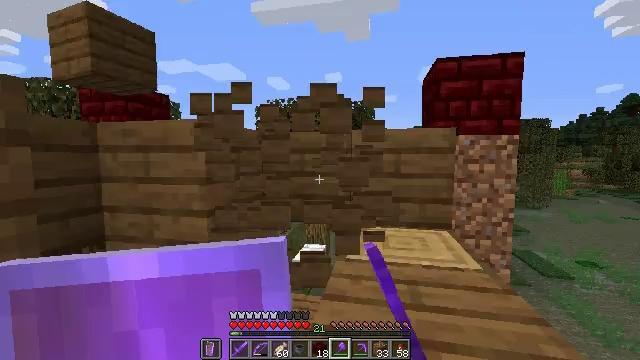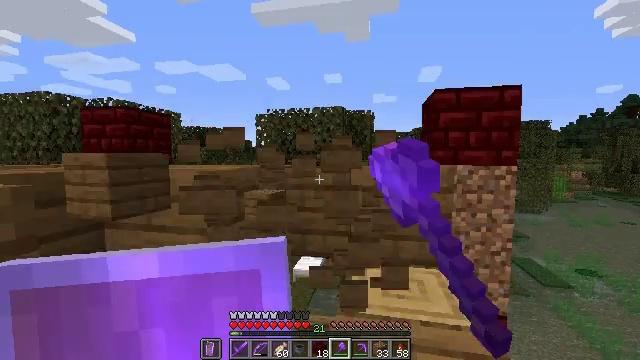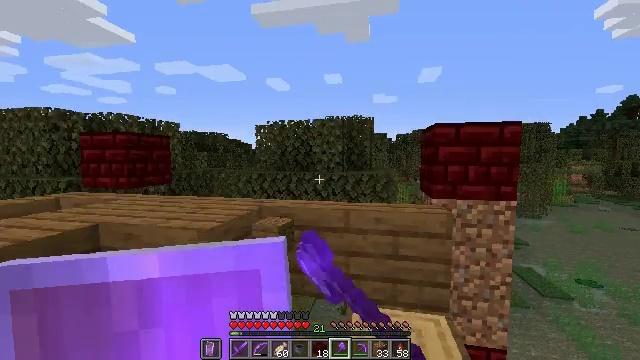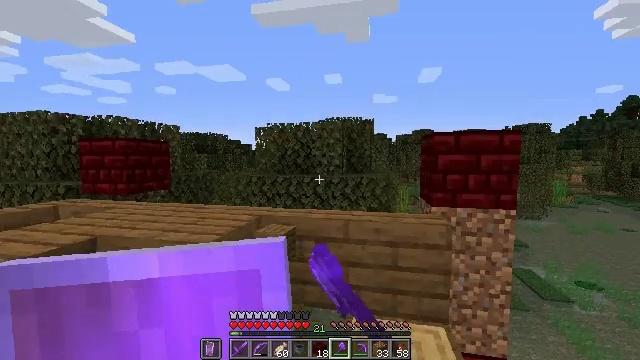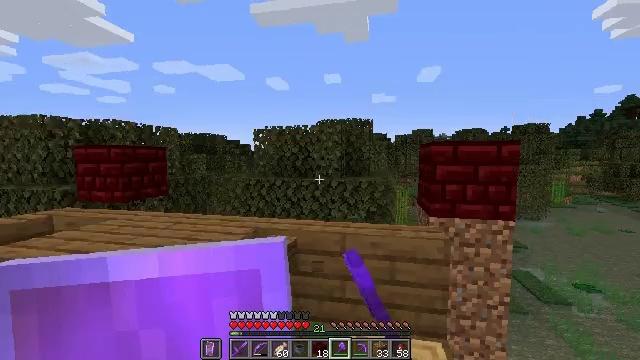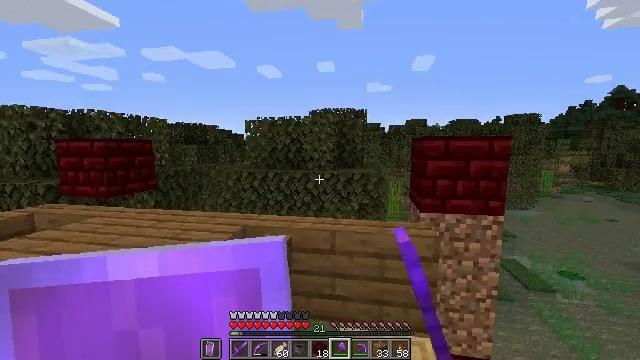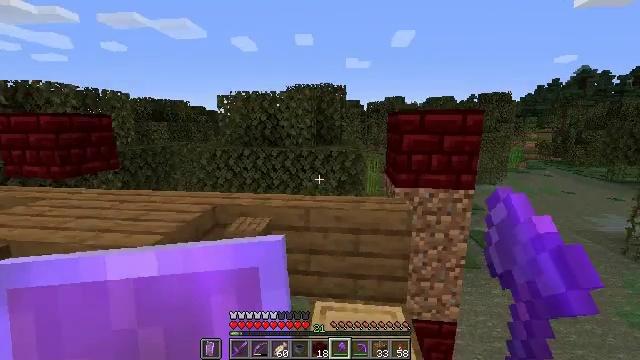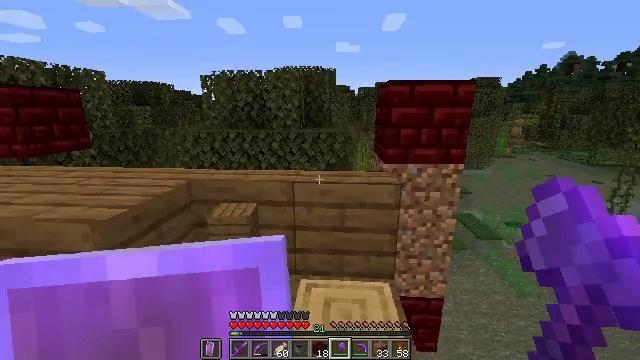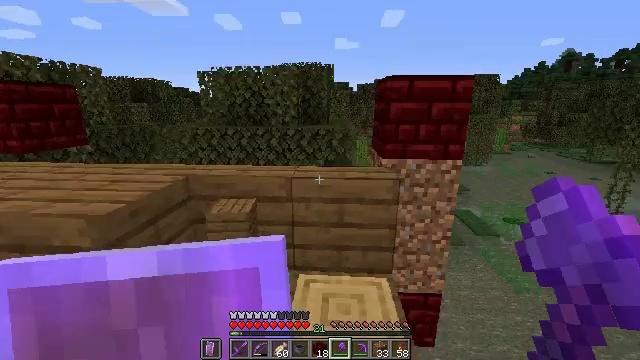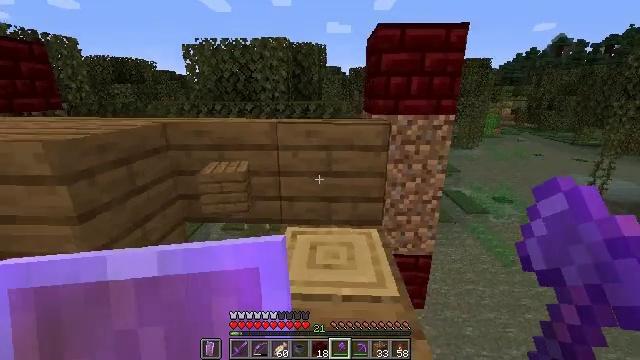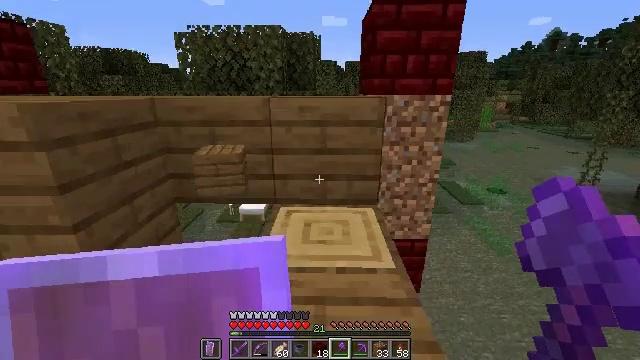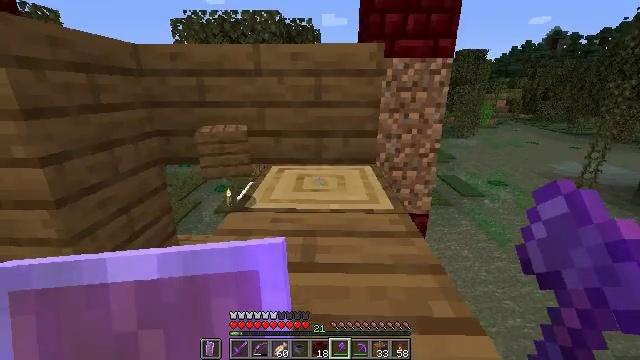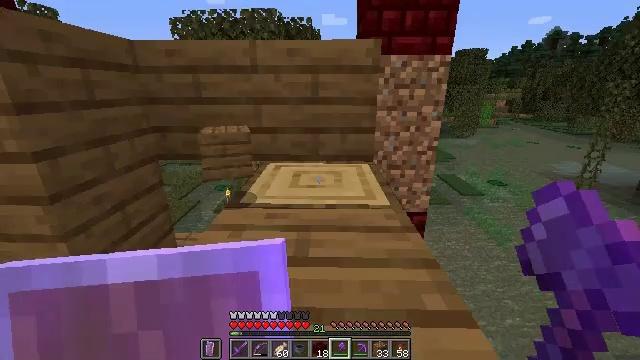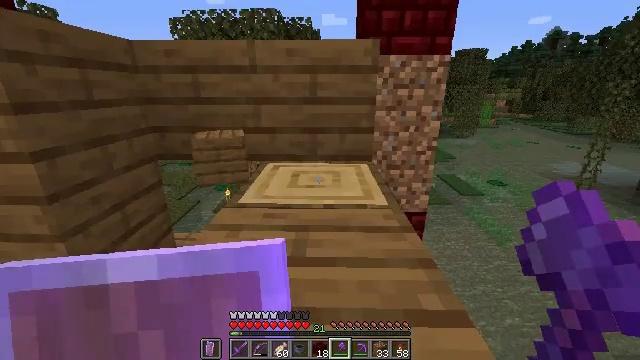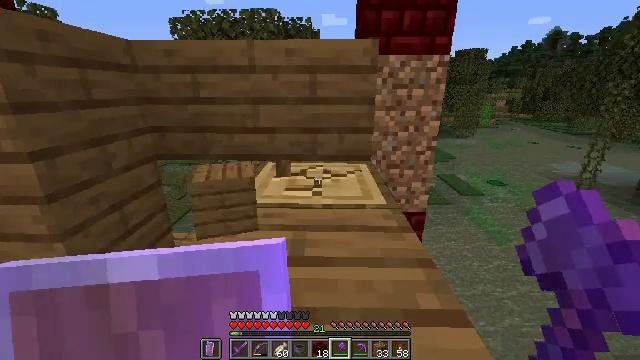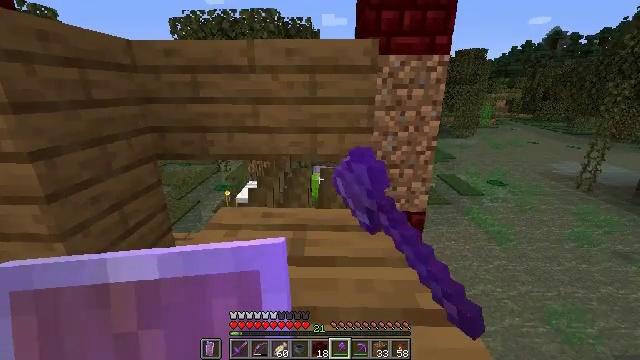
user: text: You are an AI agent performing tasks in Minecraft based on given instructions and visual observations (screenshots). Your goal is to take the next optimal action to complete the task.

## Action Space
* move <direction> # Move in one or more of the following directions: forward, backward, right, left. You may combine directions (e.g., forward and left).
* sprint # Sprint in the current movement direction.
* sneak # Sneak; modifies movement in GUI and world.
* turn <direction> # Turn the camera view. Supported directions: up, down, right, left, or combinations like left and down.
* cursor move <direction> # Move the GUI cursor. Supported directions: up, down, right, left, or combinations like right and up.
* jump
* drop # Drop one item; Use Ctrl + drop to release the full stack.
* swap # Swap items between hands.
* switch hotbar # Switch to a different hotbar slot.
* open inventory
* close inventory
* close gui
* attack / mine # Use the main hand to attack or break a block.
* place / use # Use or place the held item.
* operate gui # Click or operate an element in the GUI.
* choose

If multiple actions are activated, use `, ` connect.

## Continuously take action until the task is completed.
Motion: motion action
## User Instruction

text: Break the tree to get oak logs.
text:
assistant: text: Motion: move forward, attack / mine, jump
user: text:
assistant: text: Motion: move forward and move right, attack / mine, jump
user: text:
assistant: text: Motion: move forward and move right, attack / mine, jump
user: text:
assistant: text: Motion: move forward and move right, jump
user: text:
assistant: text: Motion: move forward and move right, turn right and down, jump
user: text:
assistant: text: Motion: move forward and move right, turn right and down
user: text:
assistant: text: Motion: move forward, turn right and down
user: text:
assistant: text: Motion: move forward
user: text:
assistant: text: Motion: turn right and down
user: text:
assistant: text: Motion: turn down
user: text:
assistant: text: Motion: no_op
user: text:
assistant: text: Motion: no_op
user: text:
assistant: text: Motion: no_op
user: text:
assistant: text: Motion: move forward, attack / mine
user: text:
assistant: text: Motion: move forward, attack / mine
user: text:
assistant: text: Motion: move forward, attack / mine
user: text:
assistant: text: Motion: move forward, turn left, attack / mine
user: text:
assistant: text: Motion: move forward, attack / mine
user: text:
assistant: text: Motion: move forward, attack / mine
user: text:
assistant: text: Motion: attack / mine